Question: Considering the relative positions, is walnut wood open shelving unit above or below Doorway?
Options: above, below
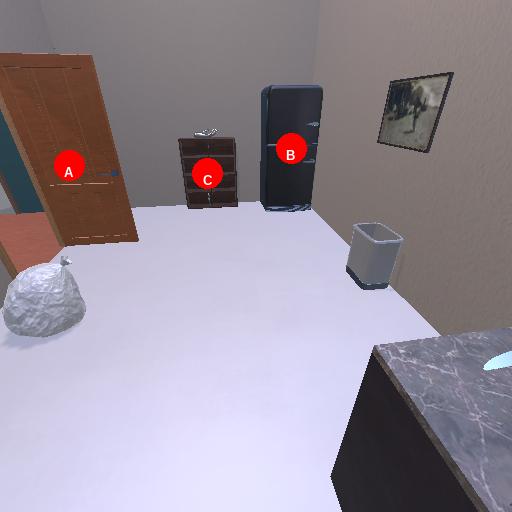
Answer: above